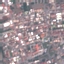
Land use / land cover: Residential